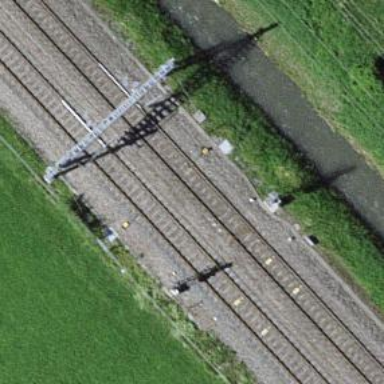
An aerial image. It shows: Railway signal.